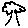
Label: tree